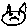
Label: cat